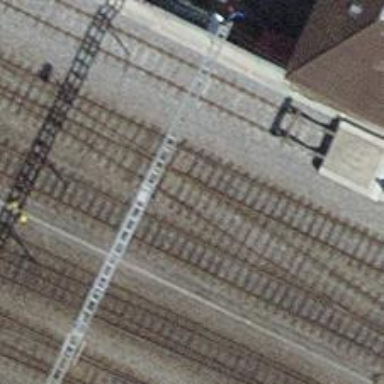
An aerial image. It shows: Railway siding with one electrified track and contact line.